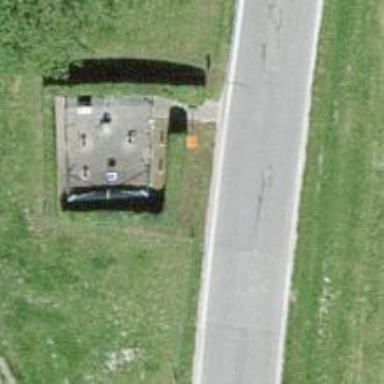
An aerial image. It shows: Pole with roof-covered pipeline marker.